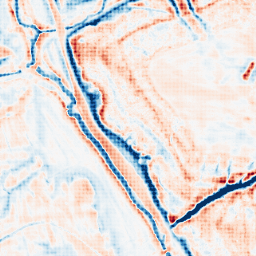
Category: edge_preserving
Decomposition family: bilateral
Decomposition parameters: d: 21
sigma_color: 100
sigma_space: 150
Upsampling method: sinc_hamming
Upsampling parameters: scale: 4
kernel_size: 4
Upsampling scale: 4